Question: I have this repeater I get this........... I want to have 4 columns and not 5 or 6 depending on the browser size........ thanks..

'''
<style>
.column
{
width: 200px;
height: 50px;
background: yellow;
float: left;
}
</style>
//the repeater stretches as browser gets wider
<asp:Repeater ID="Repeater1" runat="server" >
<ItemTemplate>
<div class="column"> <%# Eval("FirstName") %> </div>
<div class="column"> <%# Eval("LastName") %> </div>
<div class="column"><asp:LinkButton ID="Linkbutton1" runat="server" Text="Edit" CommandName="Edit" /></div>
<div class="column"><asp:LinkButton ID="Linkbutton2" runat="server" Text="Delete" CommandName="Delete" /></div>
</ItemTemplate>
</asp:Repeater>
'''
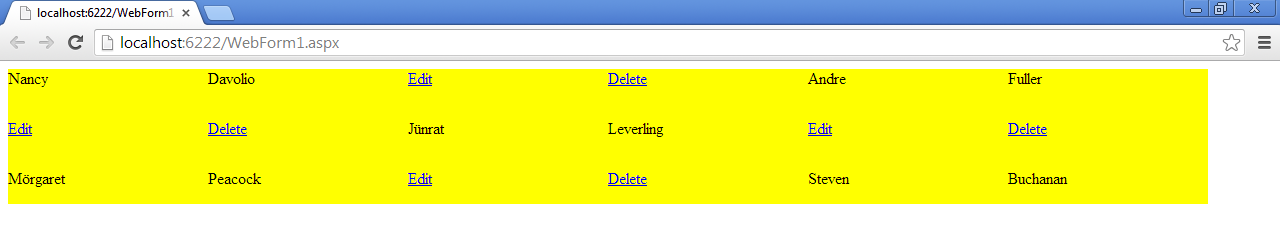
Answer: Use 'table' (html) or 'GridView' (ASP.NET control) for showing tabular data.
Or if you want to stick to your design put your 'Repeater' in another 'div' with fixed width of '800px' (sum of all 4 'divs'):
'''
<style>
.table
{
width: 800px;
}
.column
{
width: 200px;
height: 50px;
background: yellow;
float: left;
}
</style>
<div class="table">
<asp:Repeater ID="Repeater1" runat="server" >
<ItemTemplate>
<div class="column"> <%# Eval("FirstName") %> </div>
<div class="column"> <%# Eval("LastName") %> </div>
<div class="column"><asp:LinkButton ID="Linkbutton1" runat="server" Text="Edit" CommandName="Edit" /></div>
<div class="column"><asp:LinkButton ID="Linkbutton2" runat="server" Text="Delete" CommandName="Delete" /></div>
</ItemTemplate>
</asp:Repeater>
</div>
'''